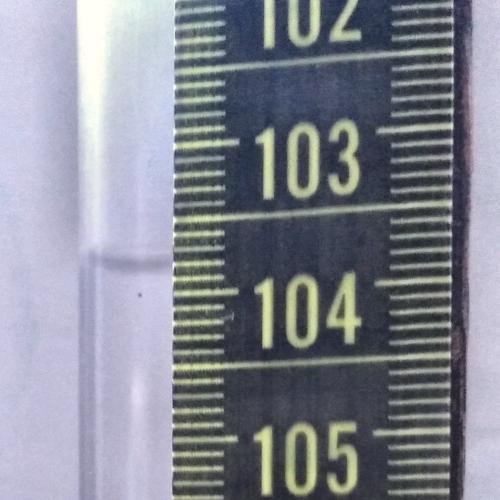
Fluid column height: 103.8 cm